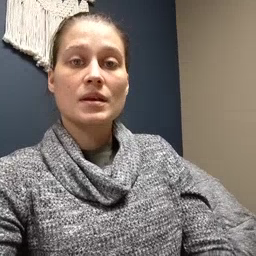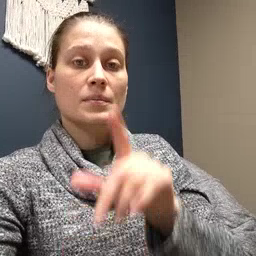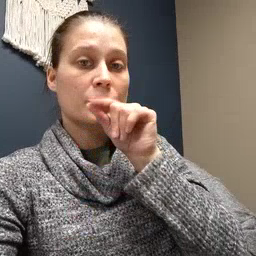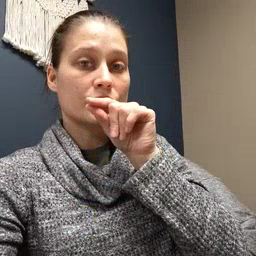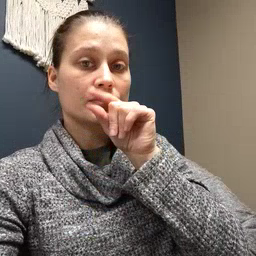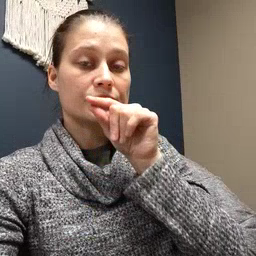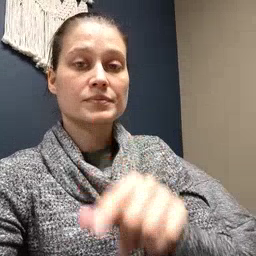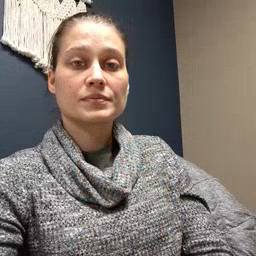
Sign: bird